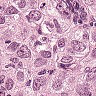
Metastatic tissue present: yes